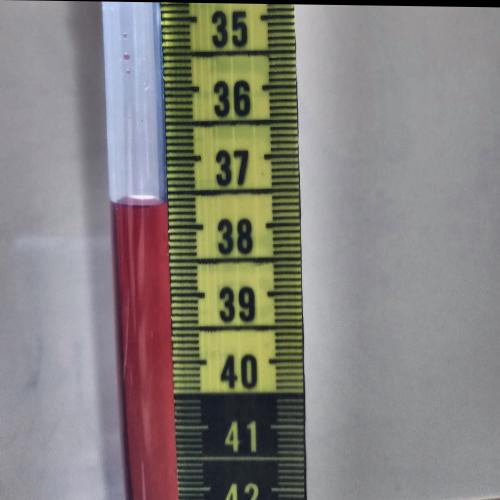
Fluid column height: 37.7 cm